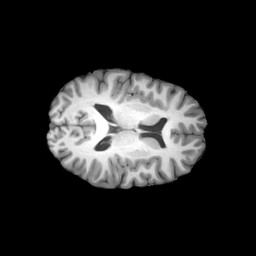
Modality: T1w
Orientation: axial